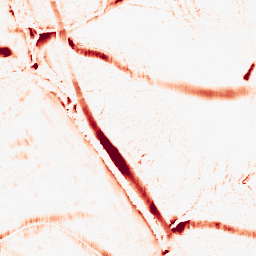
Category: morphological
Decomposition family: morphological_ellipse
Decomposition parameters: operation: opening
width: 20
height: 10
Upsampling method: quadratic
Upsampling parameters: scale: 2
Upsampling scale: 2